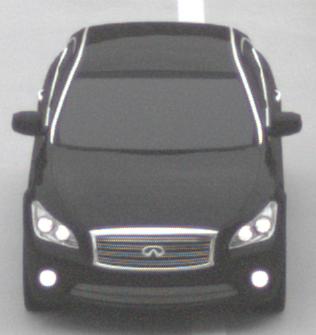
Make: Infiniti
Model: M 37
Detailed model: M (Y51)
Model produced from: 2010/10
Model produced until: 2013/11
Doors: 4
Color: black
Road condition: dry road
Daytime: midday
Contrast: low contrast